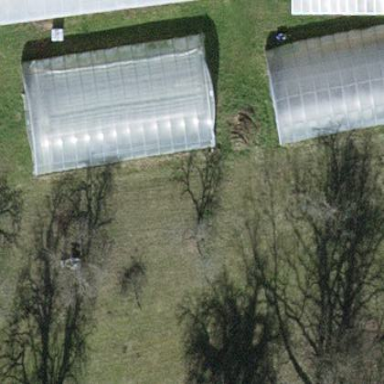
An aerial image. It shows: Greenhouse.